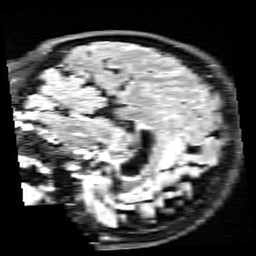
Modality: FLAIR
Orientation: sagittal
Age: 69
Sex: female
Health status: healthy
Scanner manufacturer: siemens
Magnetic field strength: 3 T
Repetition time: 9 s
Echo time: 0.088 s